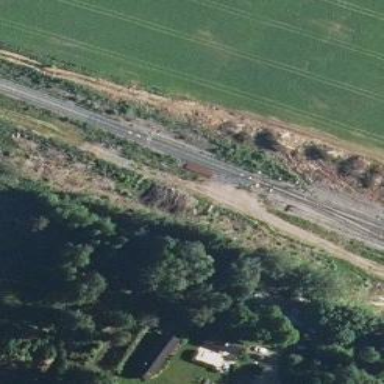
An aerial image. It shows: Railway signal.